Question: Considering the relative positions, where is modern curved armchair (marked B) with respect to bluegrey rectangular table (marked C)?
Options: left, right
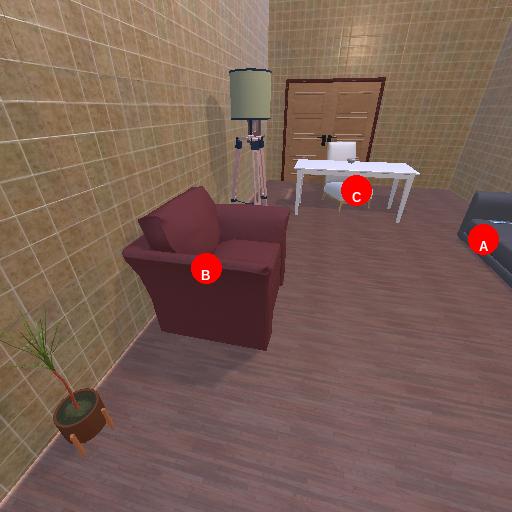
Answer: left